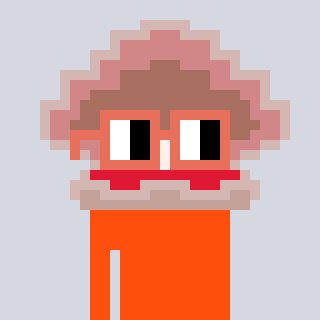
a pixel art character with square orange glasses, a oyster-shaped head and a orange-colored body on a cool background